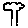
Label: tree